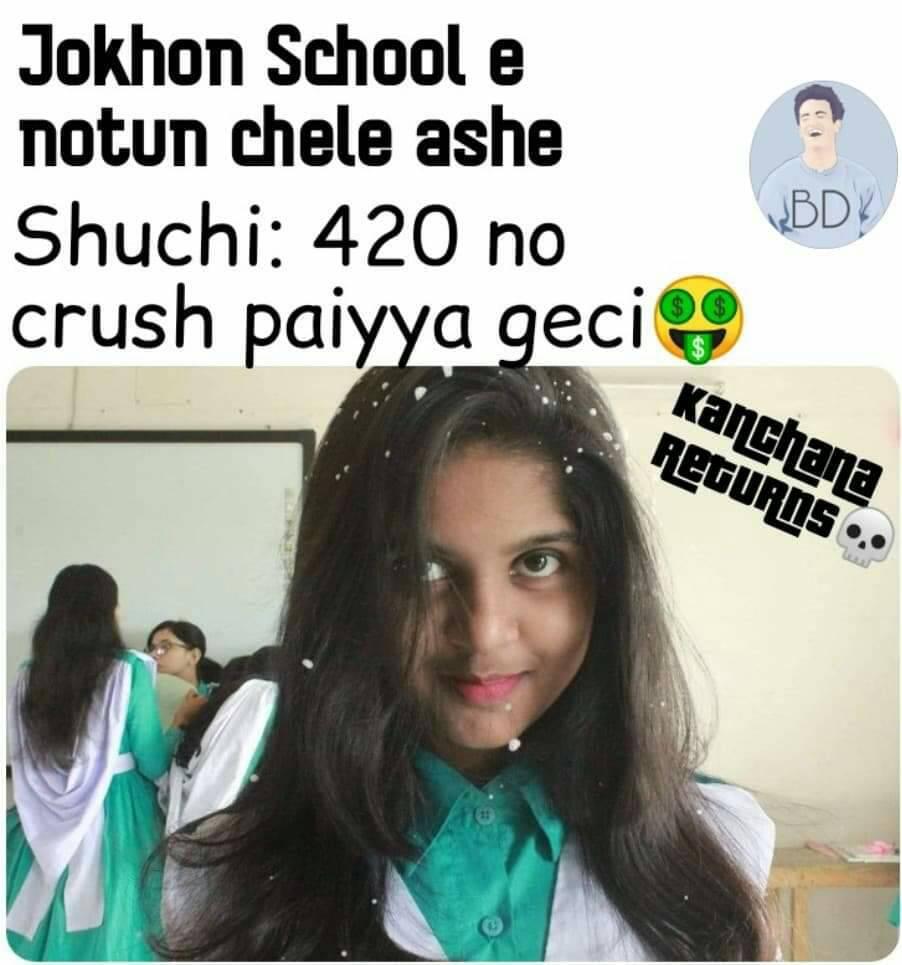
Caption: Jokhon School e notun chele ashe    Shuchi: 420 no crush paiyya geci
Label: hate